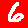
Digit: 6